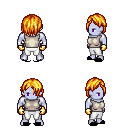
a pixel art fantasy rpg character, male body template, dark elf, purple skin, white sleeveless shirt, white pants, light blonde bangs hairstyle, gold gloves, black slippers, four views (front, back, left, right), 2x2 character sprite sheet, small pixel art, hard edges, no anti-aliasing